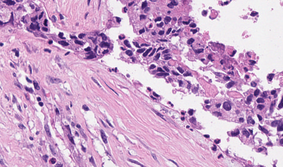
Tumor epithelial tissue: yes
Tumor-associated stroma tissue: yes
Normal tissue: no